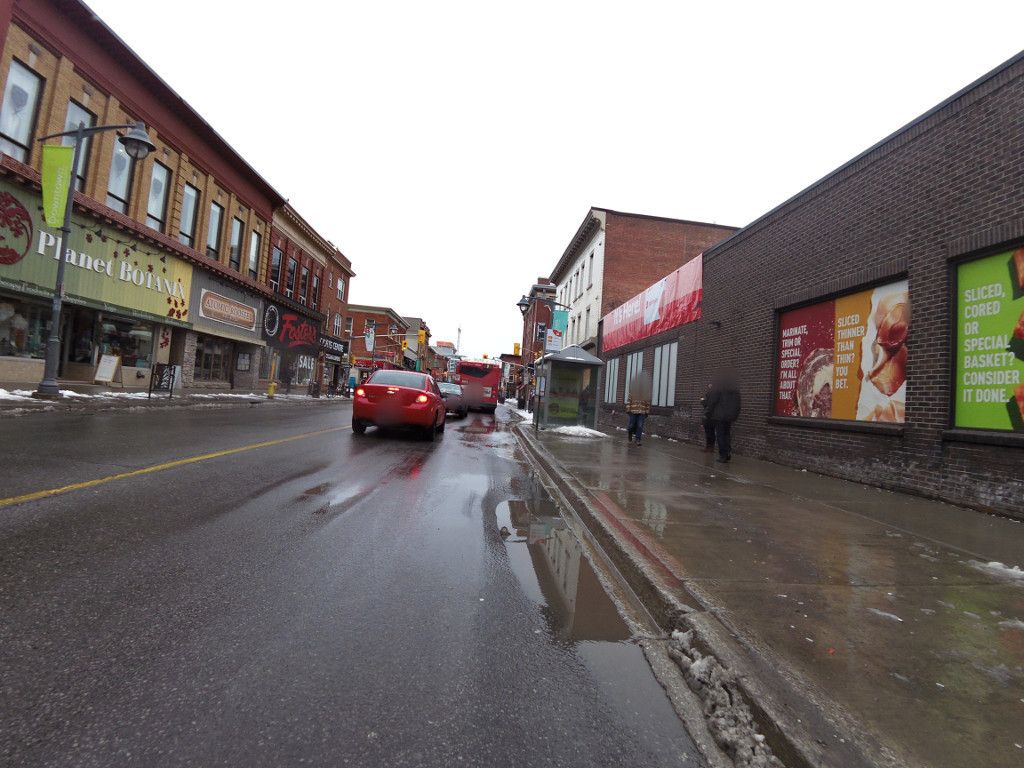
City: ottawa-gatineau